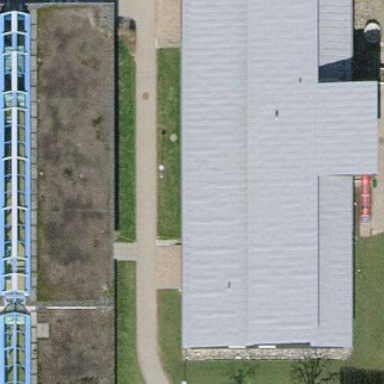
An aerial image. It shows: Kindergarten building.